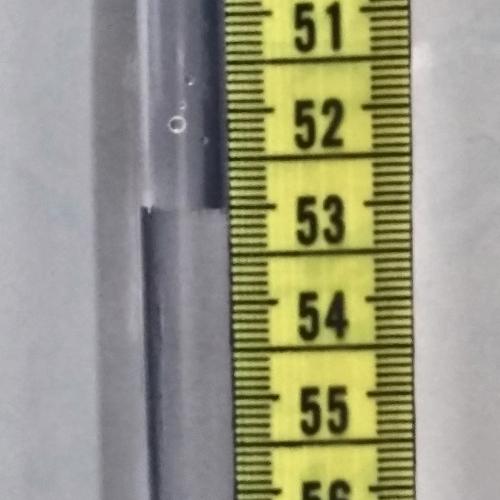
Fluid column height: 53.0 cm